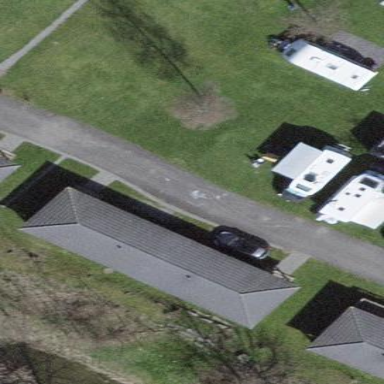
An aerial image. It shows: Cabin with half-hipped roof shape.